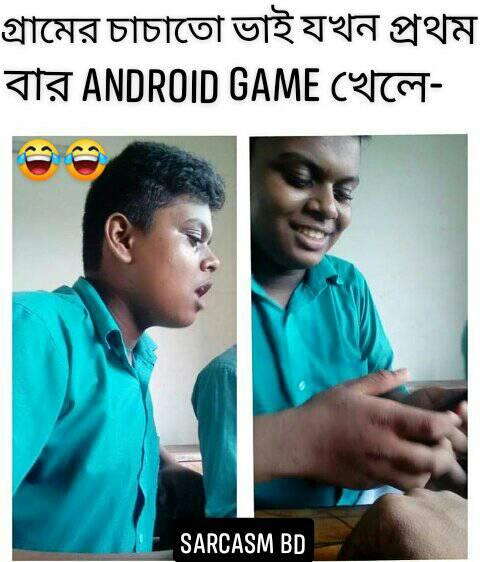
Caption: গ্রামের চাচাতো ভাই যখন প্রথম বার ANDROID GAME খেলে -
Label: non-hate